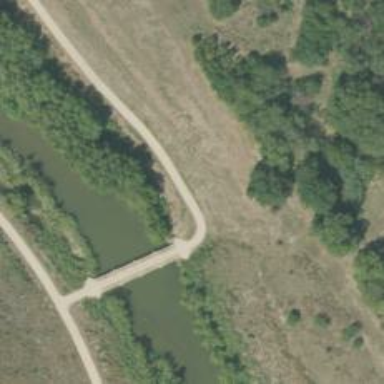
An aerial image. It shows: Low-water crossing bridge over path.